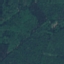
Land use / land cover class: Forest